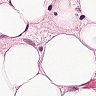
Metastatic tissue present: yes